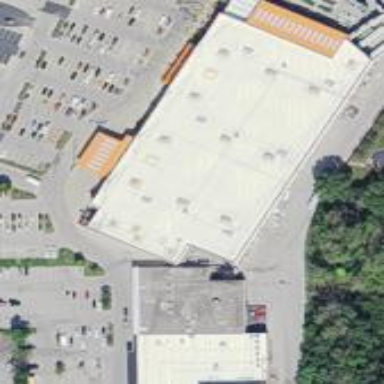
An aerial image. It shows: Retail building.